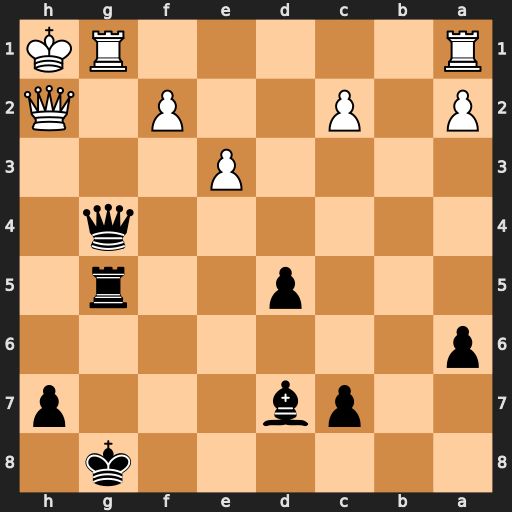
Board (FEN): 6k1/2pb3p/p7/3p2r1/6q1/4P3/P1P2P1Q/R5RK
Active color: b
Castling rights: -
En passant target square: -
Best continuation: Qf3+ Rg2 Bh3